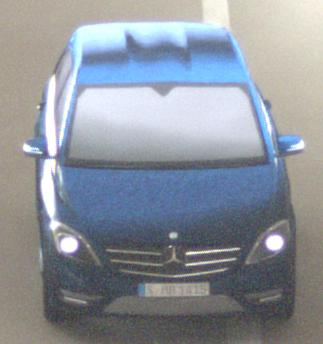
Make: Mercedes-Benz
Model: B 180 BlueEFFICIENCY
Detailed model: B-Class (246)
Model produced from: 2011/11
Model produced until: 2012/10
Doors: 5
Color: blue
Road condition: dry road
Daytime: midday
Contrast: medium contrast